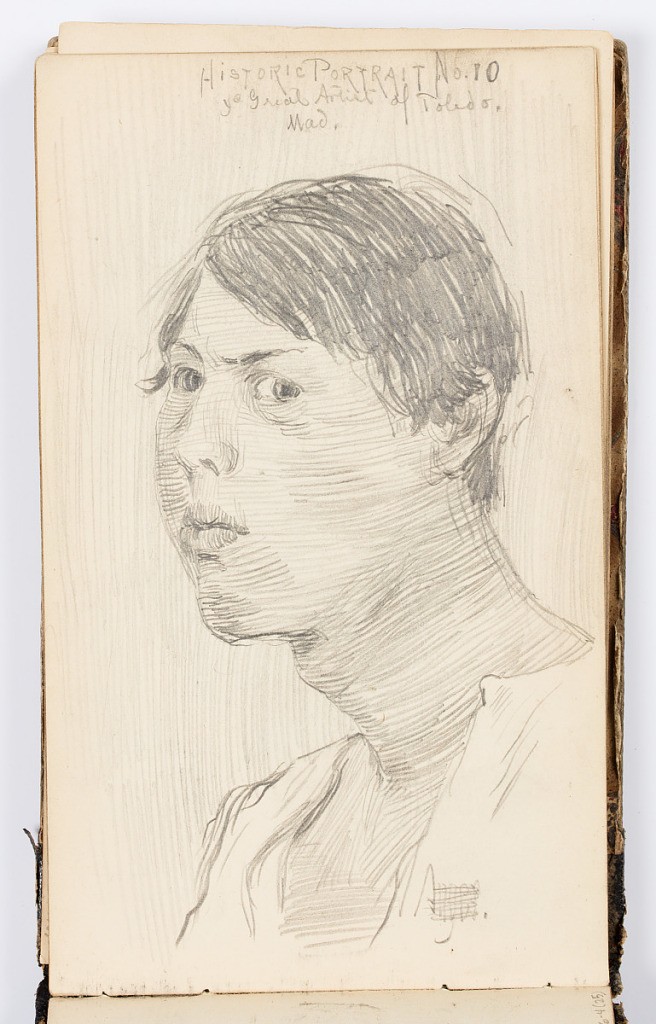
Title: Sketchbook Page: Historic Portrait No. 10 (Self-Portrait)
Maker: Kenyon Cox, American, 1856–1919
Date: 1875
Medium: Graphite on paper
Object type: Sketchbook folio
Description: Self-portrait of the artist, mad, showing an angry expression.